Question: Pardon my poor english. Just let me show you the situation what I'm trying to draw in UML class diagram.
'''
template<typename TB1, typename TB2, typename TB3>
class Base { ... };
template<typename TD1, typename TD2>
class Derived : public Base<typename TD1, typename TD2, int> { .... };
'''
I know how to draw UML class diagram when a class inherits generic class, as below(<URL>.

But what should I do if base class's template paramter type is being set by derived class's template parameter type? Just add another arrow indicating binded type depends on derived class's template parameter?
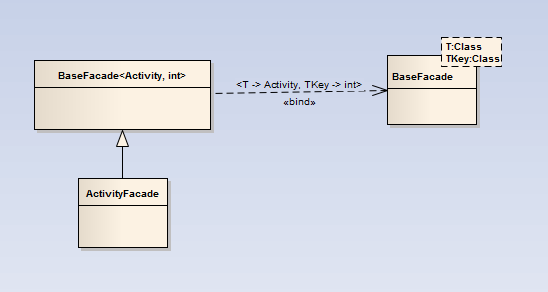
Answer: # In short
You could show the relationship between the template 'Base' and the template 'Derived' either with a parameter binding (like in your picture, but between two template classes) or inheritance between template classes.
But neither alternative is completely accurate regarding the C++ and the UML semantics at the same time. For this you would need to decompose the template inheritance into a binding and an inheritance.
# More explanations
## What does your C++ code mean?
The C++ generalization between 'Derived' and 'Base' makes three things at once:
- 'Base''TD1''TB1''TD2''TB2''int''TB3'- 'TD1''TD2'-
For the readers who are less familiar with C++, let's illustrate this by using aliases to clarify:
'''
template<typename TB1, typename TB2, typename TB3>
class Base { };
template<typename TD1, typename TD2>
class Derived : public Base<TD1, TD2, int> { };
int main() {
using MyDerived = Derived<string, Test>; // class corresponding to binding parameters
using MyBase = Base<string, Test, int>; // also binding parameters
MyBase *p = new MyDerived(); // this assignment works because the bound
// MyBase generalization is a generalization
// from MyDerived
}
'''
So this code means that there is a generic specialization of 'Base' into 'Derived' which is true, whatever the parameter bindings, and in particular for the bound 'MyBase' and 'MyDerived'.
## How to show it in UML?
### Option 1 - binding
A first possibility is to simply use '<<bind>>' between template classes:
> : (...) the details of how the contents are merged into a bound element are left open. (...) A bound Classifier may have contents in addition to those resulting from its bindings.
'Derived' would be a bound classifier obtained by binding parameters of 'Base' and adding "own content", including redefinitions of base elements ("overrides"). This is not wrong, but would not appropriately reflect that there is an inheritance also between bound classes obtained from 'Derived' and bound classes obtained directly from 'Base'.
## Option 2 - inheritance
Another approach could be inheritance between the templates:
<URL>
It corresponds to the C++ semantics. But the UML section gives another semantic to this diagram:
> A RedefinableTemplateSignature redefines the RedefinableTemplateSignatures of all parent Classifiers that are templates. All the formal TemplateParameters of the extended (redefined) signatures are included as formal TemplateParameters of the extending signature, along with any TemplateParameters locally specified for the extending signature.
I understand this as meaning that the template parameters increase (i.e. the set would be 'TB1', 'TB2', 'TB3', 'TD1' and 'TD2') and there is no semantics nor notation foreseen to define a local binding of some parents elements. So UML readers might misunderstand the design intent.
## Option 3 - binding and inheritance
The cleanest way would therefore be to decompose the binding and the inheritance (I've used a bound class that is itself templated with the new parameter name to align, but this could be overkill) :
<URL>